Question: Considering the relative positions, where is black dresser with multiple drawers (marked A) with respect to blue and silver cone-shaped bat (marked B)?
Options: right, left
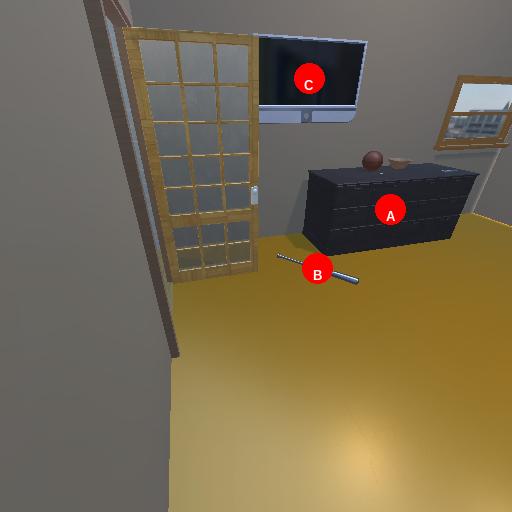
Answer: right